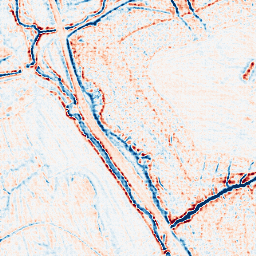
Category: edge_preserving
Decomposition family: bilateral
Decomposition parameters: d: 9
sigma_color: 25
sigma_space: 25
Upsampling method: sinc_hamming
Upsampling parameters: scale: 4
kernel_size: 4
Upsampling scale: 4